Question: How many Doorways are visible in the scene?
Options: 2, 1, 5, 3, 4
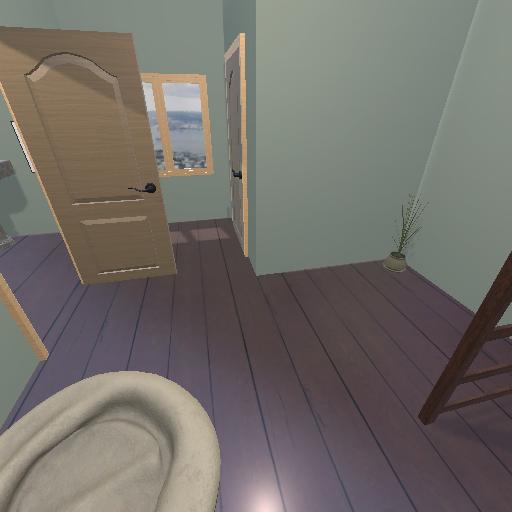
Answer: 2